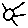
Label: sun